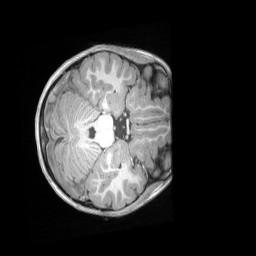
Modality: T1w
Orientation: axial
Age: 5
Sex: female
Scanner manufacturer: siemens
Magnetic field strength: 3 T
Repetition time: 2.53 s
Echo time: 0.00164 s